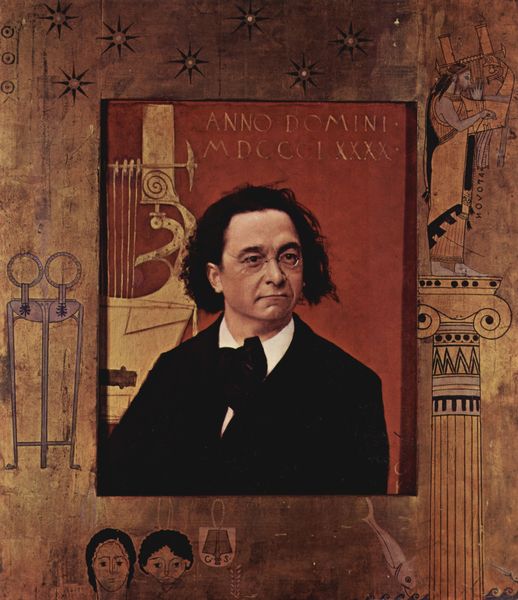
Titel: Porträt des Pianisten Joseph Pembauer
Künstler: Gustav Klimt
Standort: Innsbruck
Institution: Tiroler Landesmuseum Ferdinandeum
Schlagwörter: himmel, mann, meer, wasser, weiß, frauen, mädchen, ocker, ausschnitt, fenster, frisur, haar, hintergrund, holz, köpfe, mund, nacht, nase, ohr, orange, schwarz, stirn, säule, säulen, zeichen, blick, rot, tuch, beige, malerei, muster, ornament, schleife, anzug, gesichter, hemd, jacke, wand, augen, gesicht, kragen, mensch, rahmen, bild, bildnis, goldrahmen, herr, instrument, portrait, porträt, öl, figur, gold, haare, familie, paar, musik, musiker, person, kinn, lippen, locken, poträt, kinder, kanneliert, statue, schiff, schrift, warm, jugendstil, krawatte, datum, homme, ziffern, musizieren, verzierung, junge, fliege, jahreszahl, klimt, collage, foto, maschine, buch, ringe, vergoldet, stern, becken, sterne, stich, titel, komponist, seite, brille, kreise, beschriftung, leinwand, mosaik, nickelbrille, zwicker, rom, kapitell, jahr, ornamental, titelseite, zacken, fisch, voluten, portät, zahl, ionisch, hammer, griechisch, halb, rouge, griechenland, forscher, zentrum, gelehrter, saiten, saiteninstrument, wien, dorisch, schnecken, bild im bild, harfe, lyra, leier, grieche, verzierungen, goldgrund, art nouveau, vergoldung, rillen, symbole, römisch, ägyptisch, piktogramme, ägypten, schwarze jacke, colonne, latein, zirkel, weisses hemd, pickel, zwillinge, astrologie, astronomie, anno domini, sternchen, etoile, domini, römische ziffern, anno, bildfeld, schwarzocker, erfinder, lange, mahler, kreta, etoiles, haarfe, korithisch, rostra, archäologe, anno dominiwie, haarfespieler, or, 1790, fayum, porträt lyra, lange haate, poison